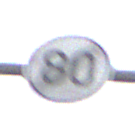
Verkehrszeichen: EndeGeschwindigkeit80
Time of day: Midday
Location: Outdoor (Suburban)
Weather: Overcast
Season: NotSpecified
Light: Natural